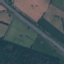
Land use / land cover: Highway